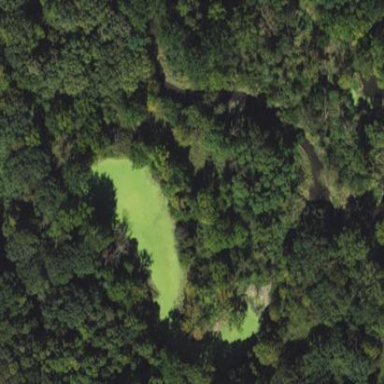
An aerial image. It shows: Serene pond surrounded by nature.